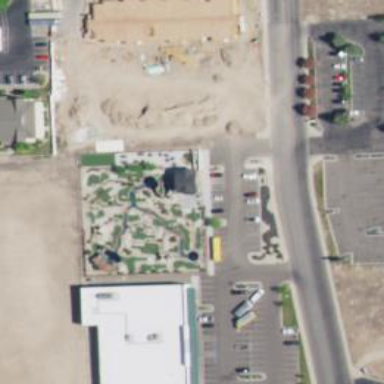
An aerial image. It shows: Miniature golf leisure land.